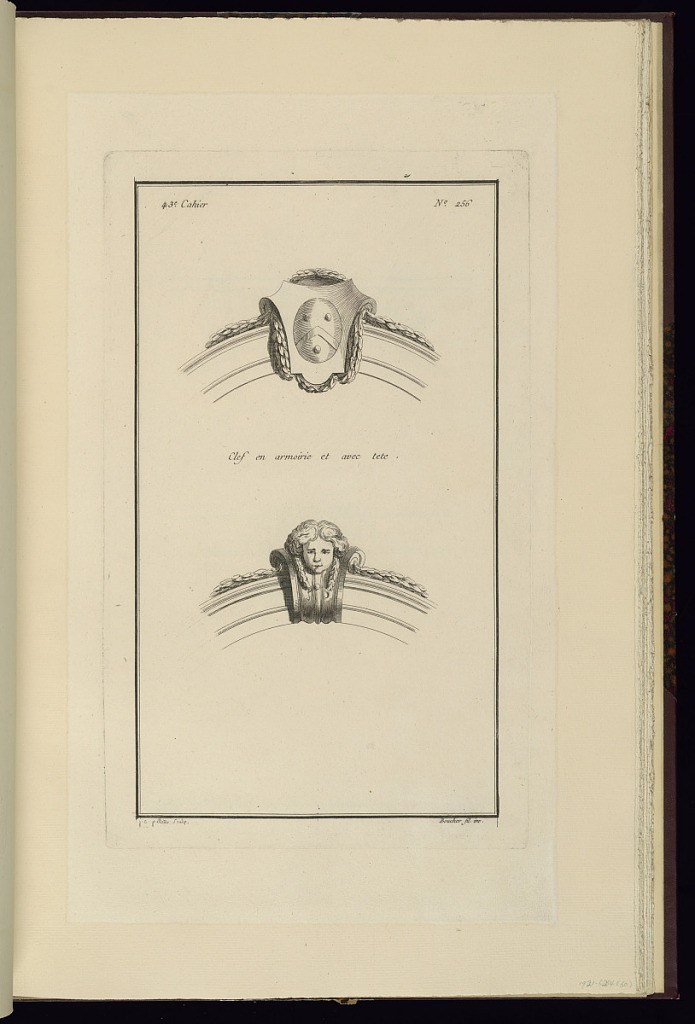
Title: Clef en armoirie et avec tete
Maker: Juste-François Boucher, French, 1736 – 1782
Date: ca. 1775
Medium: Engraving on off white laid paper
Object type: Print
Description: Two designs for keystones over curved doorways. The top keystone has a coat of arms and draped garland. The bottom keystone is in the form of a mascaron over a scroll with draped leaf garland. The plate is signed.